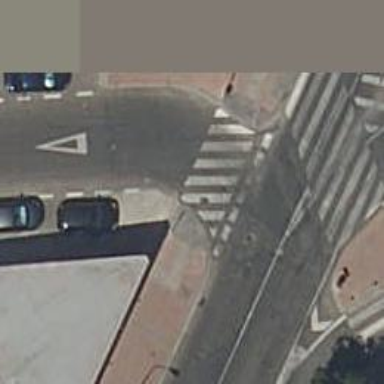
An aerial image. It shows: Uncontrolled road crossing.